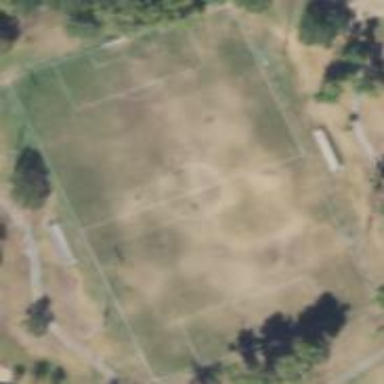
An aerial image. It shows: Football pitch for leisure and sports activities.